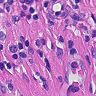
Metastatic tissue present: no